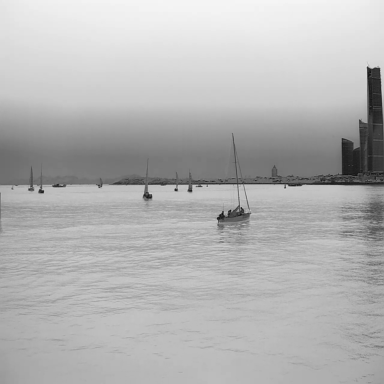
There are nine sailboats in the infrared image.